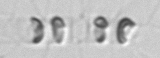
Label: Chaetoceros_socialis